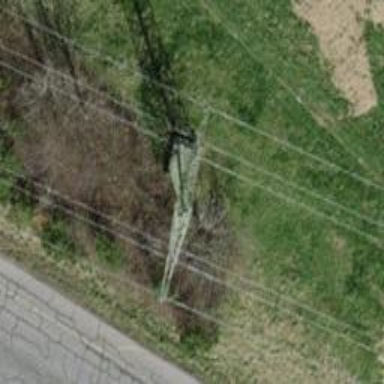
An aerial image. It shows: Lattice structure tower used for power transmission.